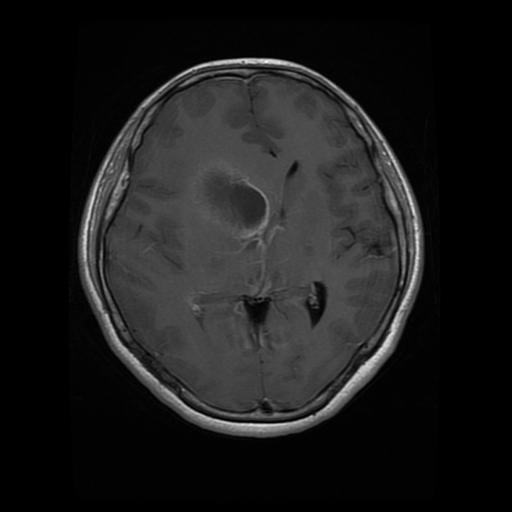
Label: glioma